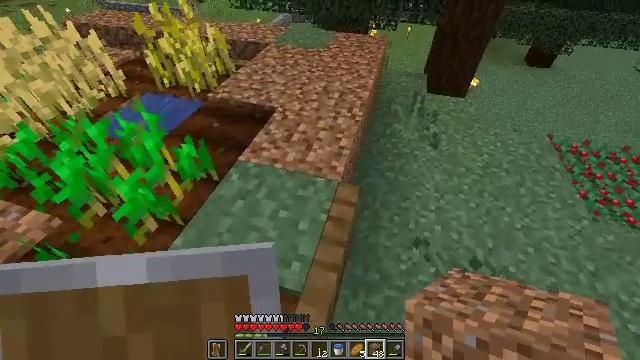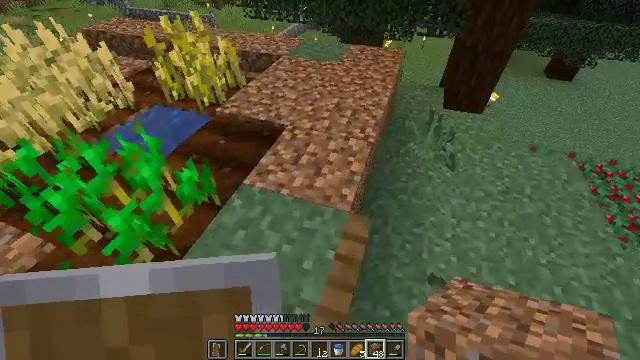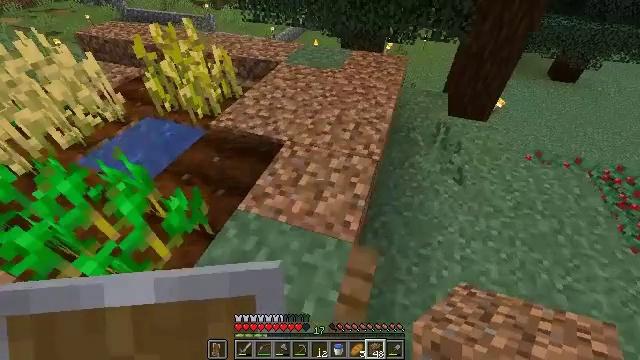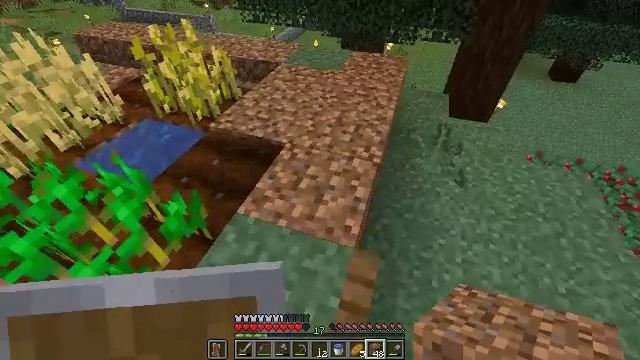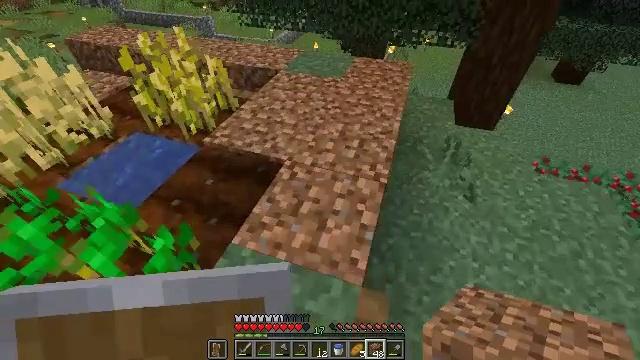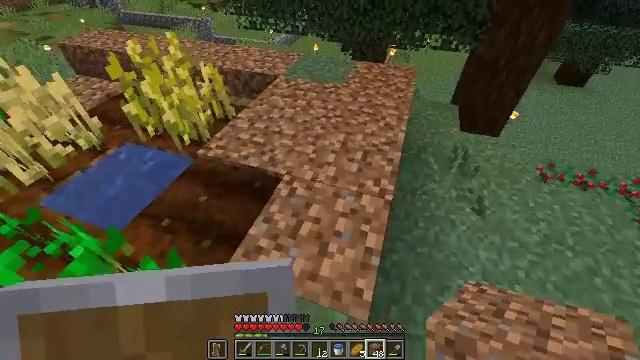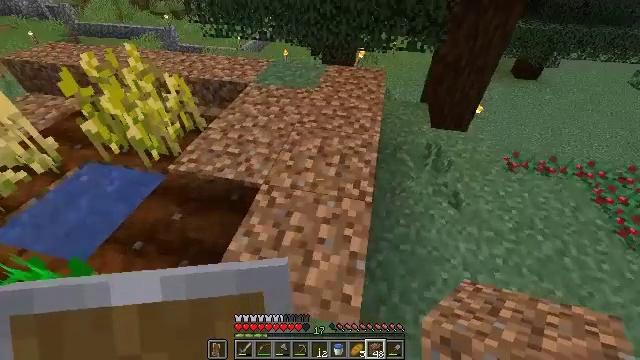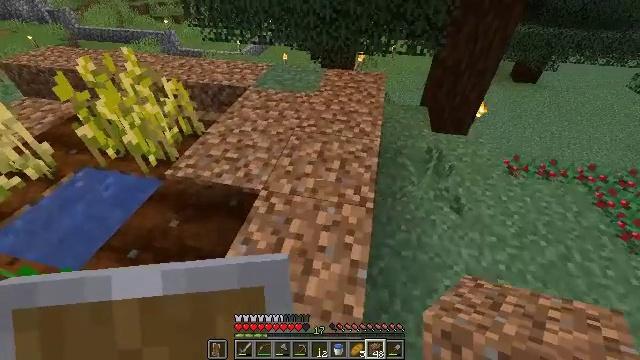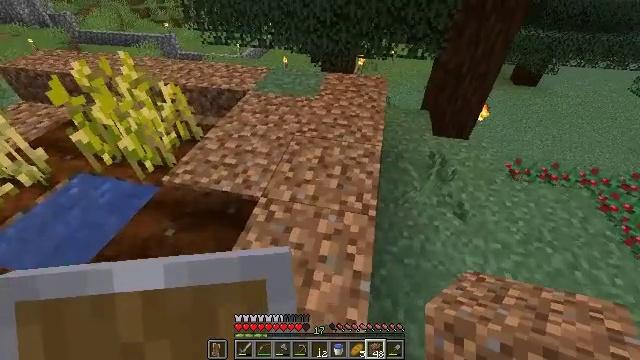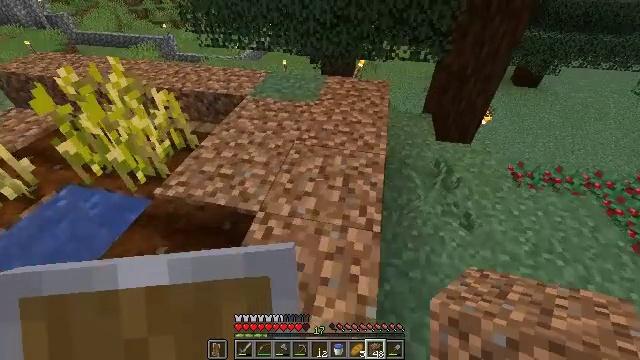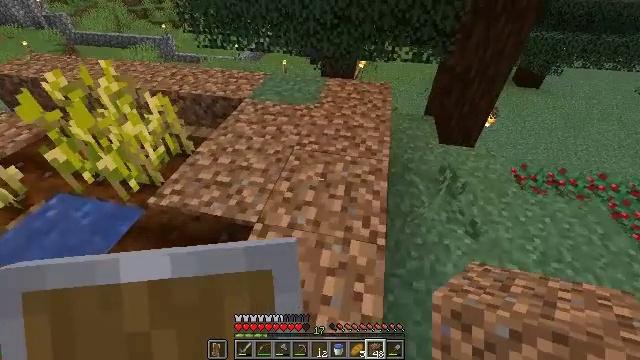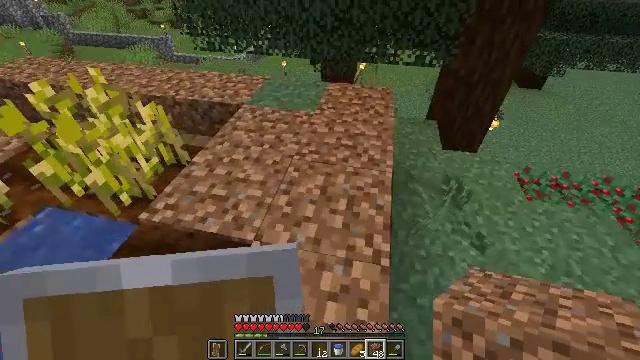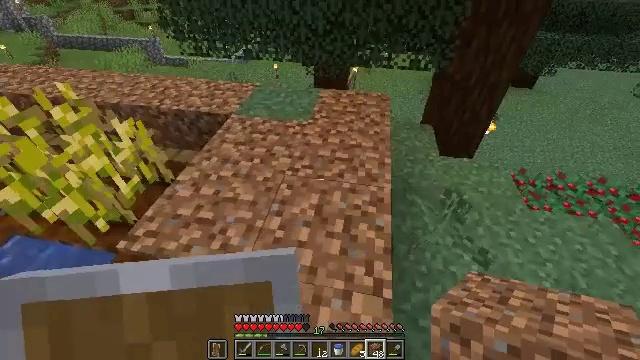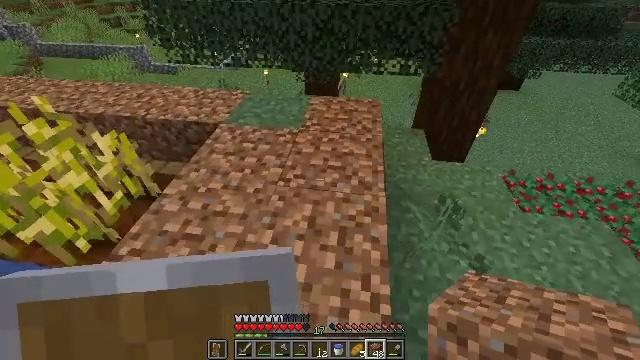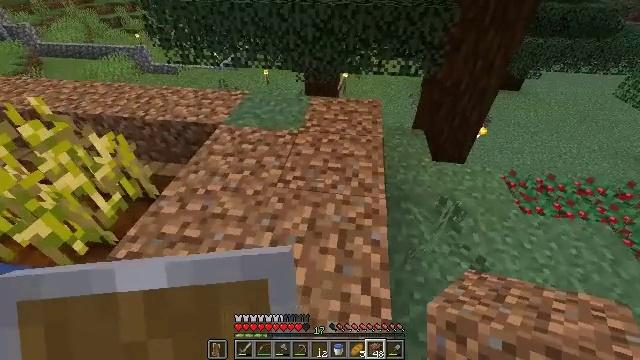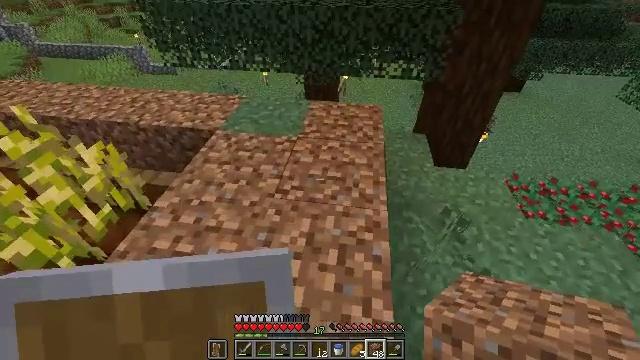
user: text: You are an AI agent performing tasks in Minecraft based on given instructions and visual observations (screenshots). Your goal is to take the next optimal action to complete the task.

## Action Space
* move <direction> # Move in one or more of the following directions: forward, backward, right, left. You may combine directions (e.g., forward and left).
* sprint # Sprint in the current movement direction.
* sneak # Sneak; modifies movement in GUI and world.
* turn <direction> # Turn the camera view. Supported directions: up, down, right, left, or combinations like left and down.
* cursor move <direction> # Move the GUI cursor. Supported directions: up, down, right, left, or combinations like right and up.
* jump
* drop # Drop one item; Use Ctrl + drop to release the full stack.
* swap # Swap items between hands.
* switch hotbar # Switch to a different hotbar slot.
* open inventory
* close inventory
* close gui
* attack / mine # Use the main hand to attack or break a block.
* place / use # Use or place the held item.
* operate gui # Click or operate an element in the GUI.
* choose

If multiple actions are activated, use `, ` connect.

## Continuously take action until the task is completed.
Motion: motion action
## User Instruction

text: Collect the spruce trapdoor from its position.
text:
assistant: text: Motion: move forward, turn left and up
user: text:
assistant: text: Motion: move forward
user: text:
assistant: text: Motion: move forward
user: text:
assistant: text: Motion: move forward
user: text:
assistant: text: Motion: no_op
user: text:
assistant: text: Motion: turn right
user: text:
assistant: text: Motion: no_op
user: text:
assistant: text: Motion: move forward
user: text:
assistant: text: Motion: move forward
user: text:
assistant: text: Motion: move forward
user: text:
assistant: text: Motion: move forward
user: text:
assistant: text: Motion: turn right
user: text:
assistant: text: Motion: turn right
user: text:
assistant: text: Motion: no_op
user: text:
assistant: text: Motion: move forward
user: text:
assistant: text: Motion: move forward
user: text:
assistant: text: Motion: move forward
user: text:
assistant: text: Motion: move forward
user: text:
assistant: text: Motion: move forward
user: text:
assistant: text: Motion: move forward, turn left
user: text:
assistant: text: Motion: turn left
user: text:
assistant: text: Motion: turn left
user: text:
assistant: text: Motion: turn left
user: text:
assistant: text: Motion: turn left
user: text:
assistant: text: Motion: turn left and up
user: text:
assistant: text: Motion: turn left and up
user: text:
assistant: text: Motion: turn right
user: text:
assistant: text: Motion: turn right and down
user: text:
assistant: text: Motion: turn left and up
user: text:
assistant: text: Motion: move right